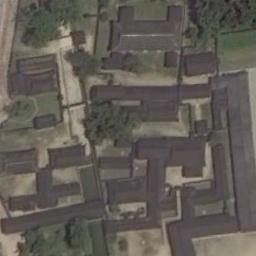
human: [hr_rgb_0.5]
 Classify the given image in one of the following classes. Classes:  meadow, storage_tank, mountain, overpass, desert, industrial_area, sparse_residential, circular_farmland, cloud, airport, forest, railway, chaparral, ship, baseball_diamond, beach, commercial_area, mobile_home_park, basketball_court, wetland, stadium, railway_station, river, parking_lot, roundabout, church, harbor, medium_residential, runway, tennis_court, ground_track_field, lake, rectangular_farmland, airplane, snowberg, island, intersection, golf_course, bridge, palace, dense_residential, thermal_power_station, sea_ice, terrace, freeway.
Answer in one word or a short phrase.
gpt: palace